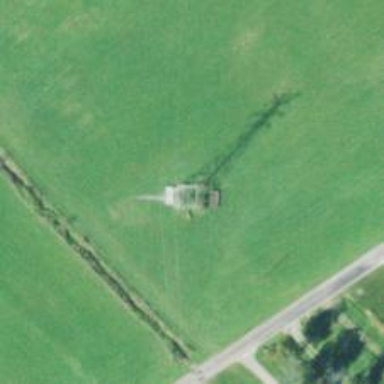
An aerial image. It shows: Lattice structure tower used for power distribution.